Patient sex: M
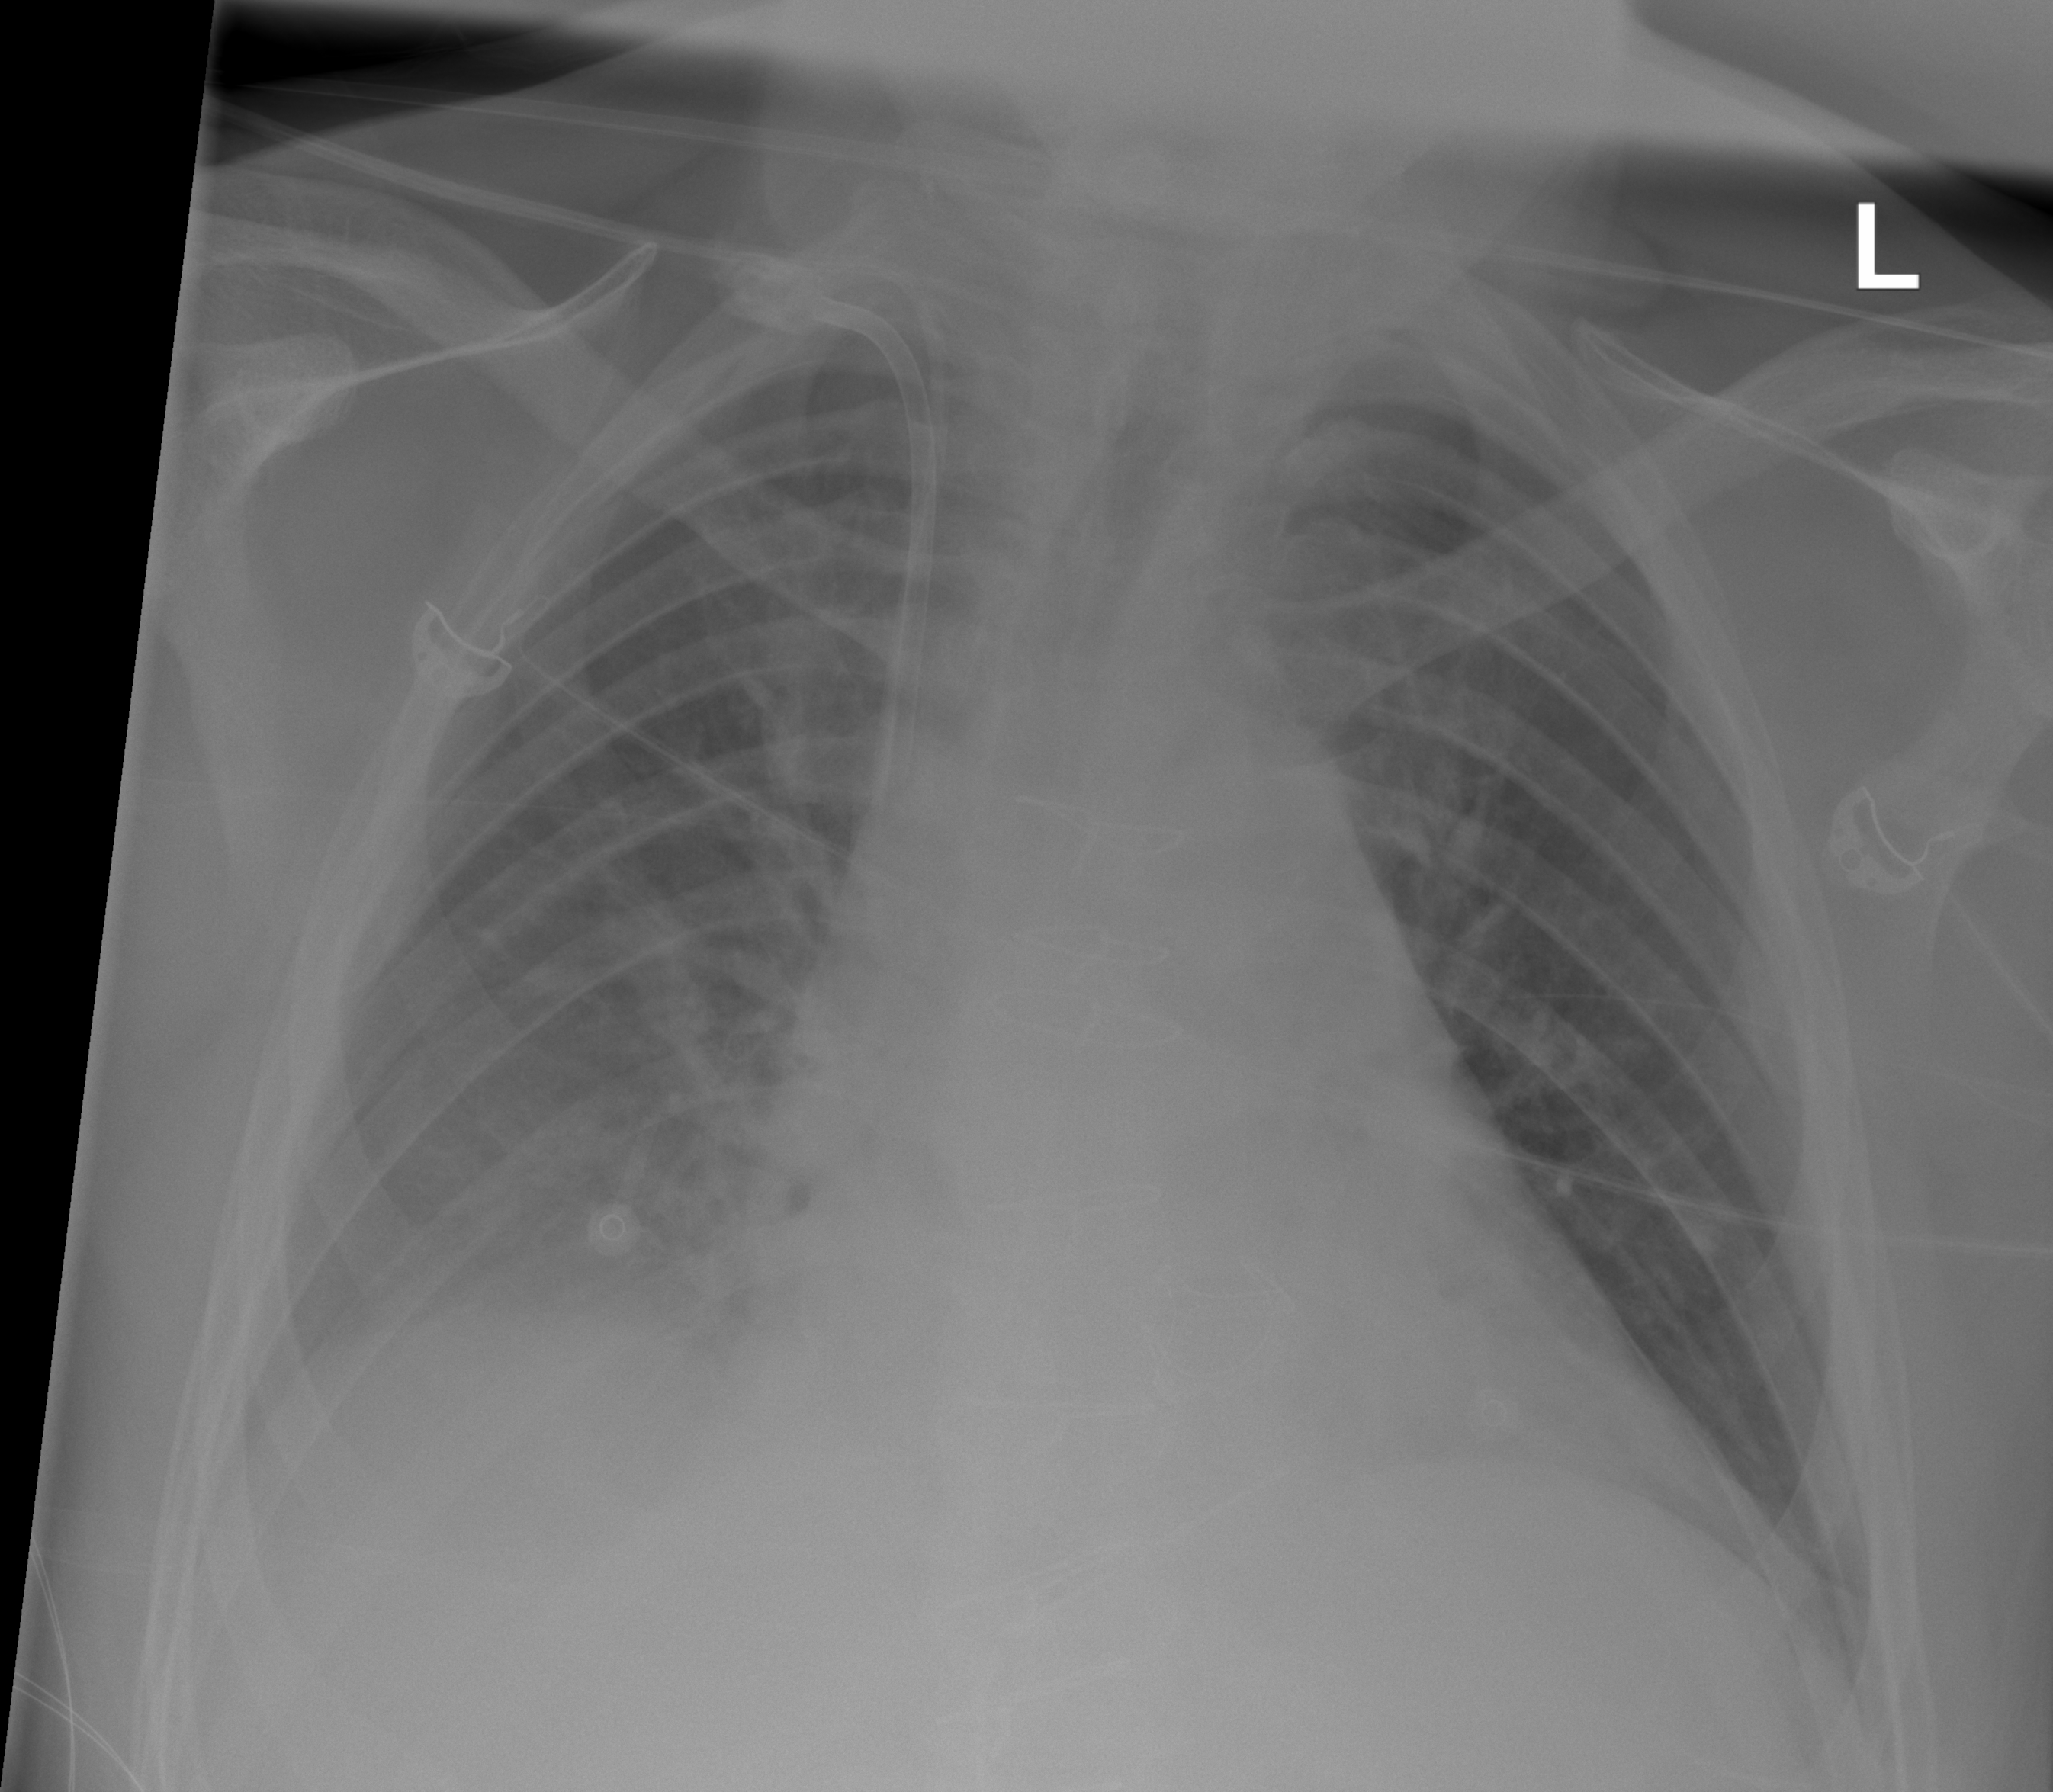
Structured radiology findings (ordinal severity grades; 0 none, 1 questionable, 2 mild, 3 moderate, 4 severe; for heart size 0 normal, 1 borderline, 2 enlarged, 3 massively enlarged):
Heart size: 2
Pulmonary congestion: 2
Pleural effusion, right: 2
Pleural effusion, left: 0
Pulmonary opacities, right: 0
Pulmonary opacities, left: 0
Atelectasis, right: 2
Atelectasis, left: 0